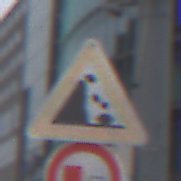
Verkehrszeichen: SteinschlagLinks
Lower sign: UeberholverbotKraftfahrzeuge
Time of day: MorningAfternoon
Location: Outdoor (Urban)
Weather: Overcast
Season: NotSpecified
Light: Natural